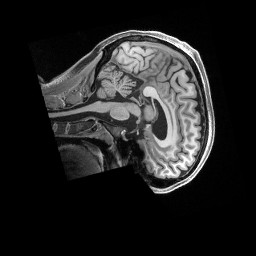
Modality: T1w
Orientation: sagittal
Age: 22
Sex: female
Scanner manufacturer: siemens
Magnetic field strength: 3 T
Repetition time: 2.5 s
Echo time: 0.00296 s